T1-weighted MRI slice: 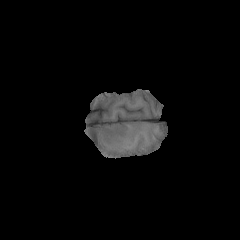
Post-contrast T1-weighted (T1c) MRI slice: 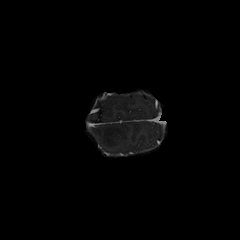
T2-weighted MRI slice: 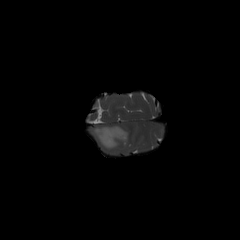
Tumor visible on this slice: yes